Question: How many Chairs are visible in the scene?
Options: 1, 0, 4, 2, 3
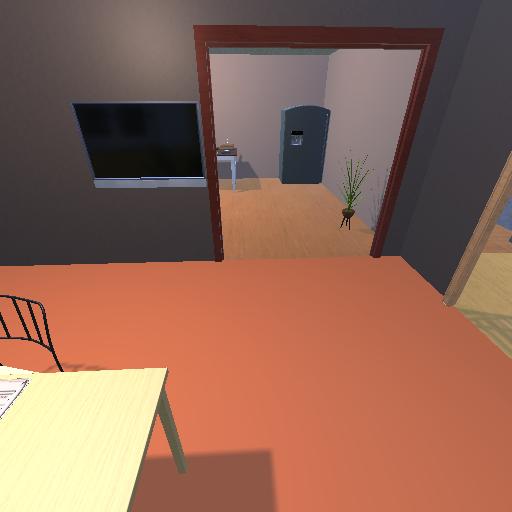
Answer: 1